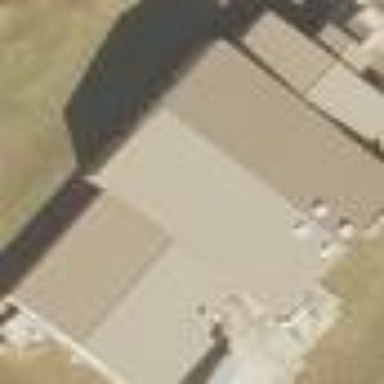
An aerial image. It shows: School building.